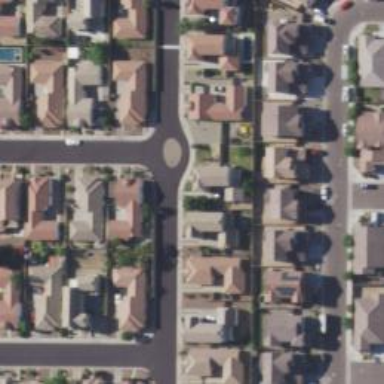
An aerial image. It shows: Residential road with sidewalk on the left side.